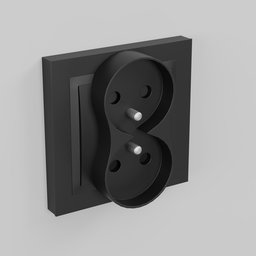
Label: appliances